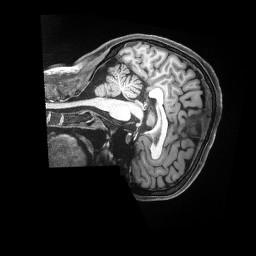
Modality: T1w
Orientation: sagittal
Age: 35
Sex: female
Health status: ill
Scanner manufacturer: siemens
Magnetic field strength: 3 T
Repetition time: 2.5 s
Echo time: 0.00181 s